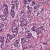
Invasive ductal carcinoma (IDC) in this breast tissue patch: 1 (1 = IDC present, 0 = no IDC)